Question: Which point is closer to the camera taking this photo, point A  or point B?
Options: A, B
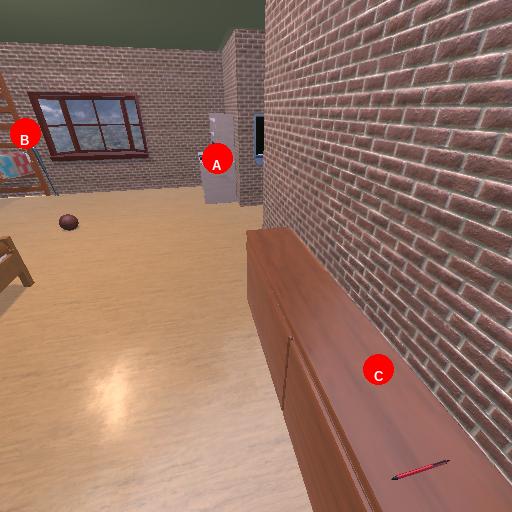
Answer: A